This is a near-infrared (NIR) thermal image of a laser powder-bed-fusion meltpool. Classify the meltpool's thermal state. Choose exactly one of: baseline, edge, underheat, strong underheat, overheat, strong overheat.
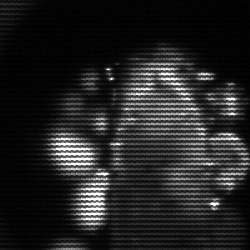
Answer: strong underheat